Interaction volume radius: 5 \u00c5
Interaction volume height: 20 \u00c5
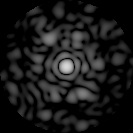
Disorder parameter: 0.8024